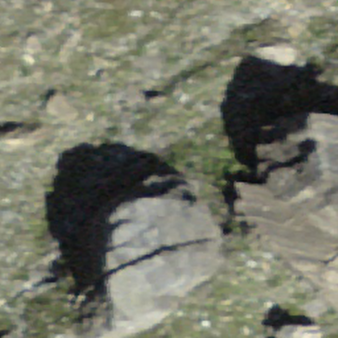
Label: bouldering_area